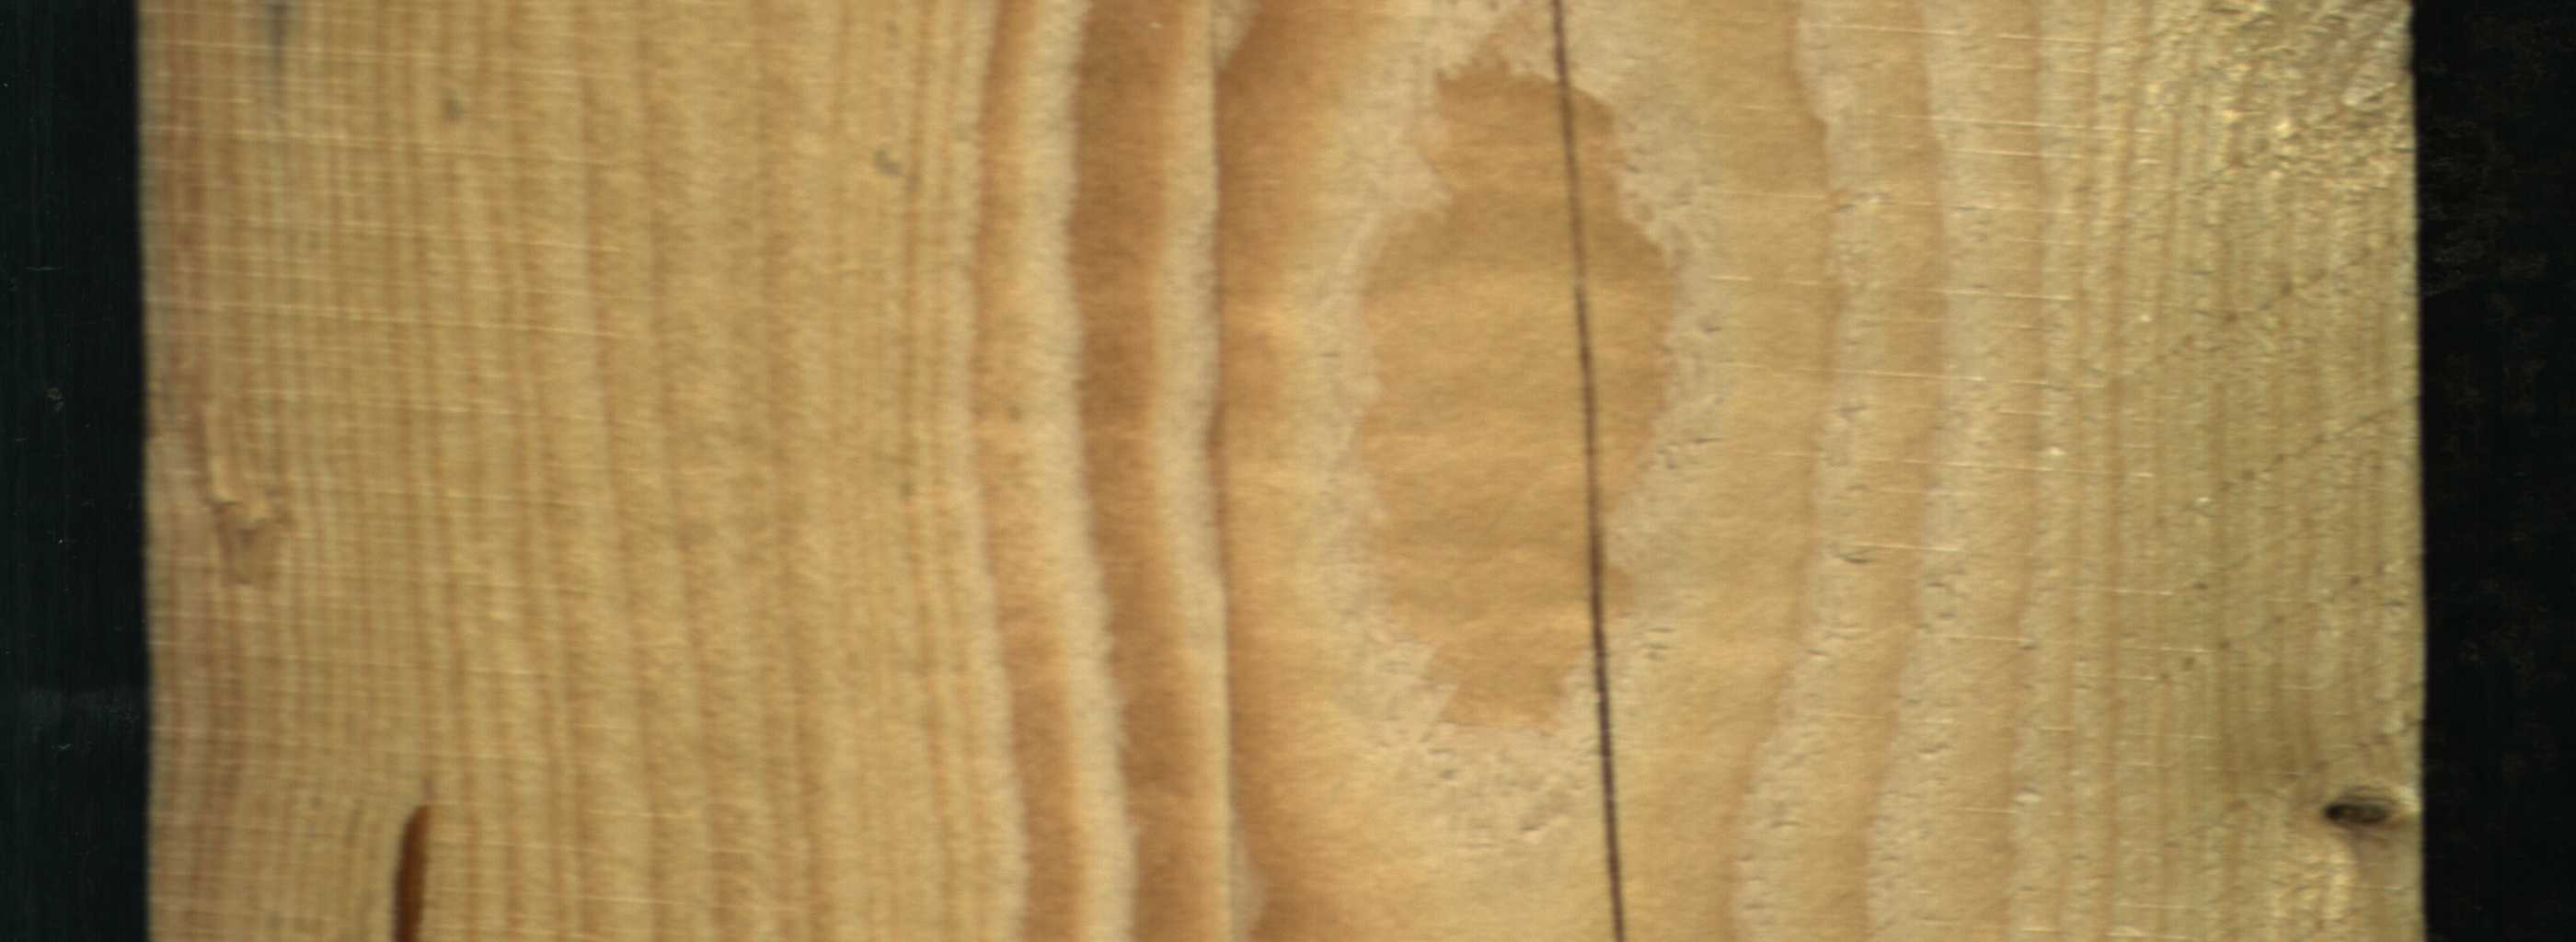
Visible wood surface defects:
resin
Crack
Dead_Knot